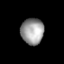
Tissue: lung
Cell type: Fibroblasts
Senescence score: 0.5683
Nuclear area (px): 586
Mean DAPI intensity: 154.572